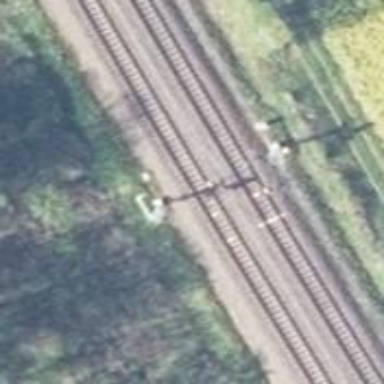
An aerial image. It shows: Railway signal with block marker train protection type.